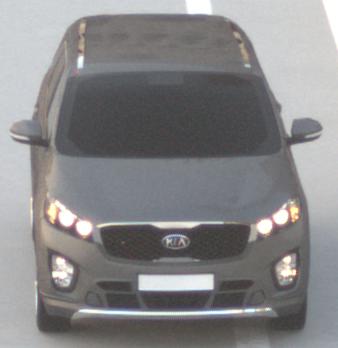
Make: KIA
Model: Sorento 2.2 CRDi
Detailed model: Sorento (UM)
Model produced from: 2015/03
Model produced until: 2017/10
Doors: 5
Color: gray
Road condition: dry road
Daytime: dawn
Contrast: low contrast